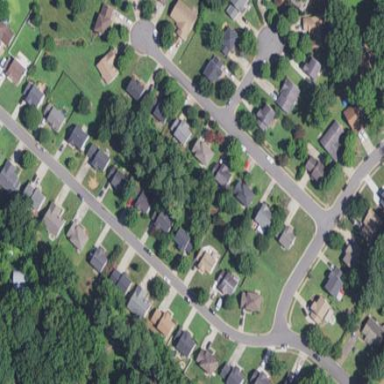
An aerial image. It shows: Residential area composed of single-family homes.